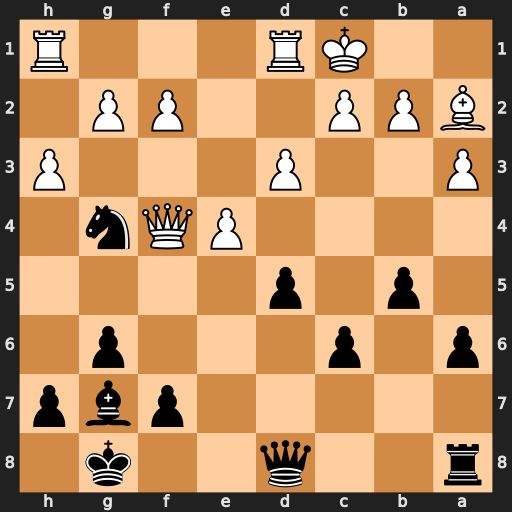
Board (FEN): r2q2k1/5pbp/p1p3p1/1p1p4/4PQn1/P2P3P/BPP2PP1/2KR3R
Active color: b
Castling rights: -
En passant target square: -
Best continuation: Bh6 Qxh6 Nxh6